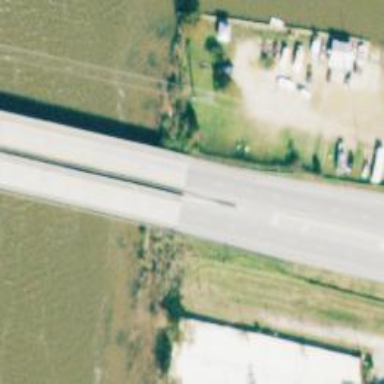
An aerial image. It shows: Primary highway expressway that includes bridge.